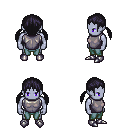
a pixel art fantasy rpg character, male body template, dark elf, purple skin, steel chest armor, teal pants, raven twin-tailed hairstyle, metal boots, four views (front, back, left, right), 2x2 character sprite sheet, small pixel art, hard edges, no anti-aliasing